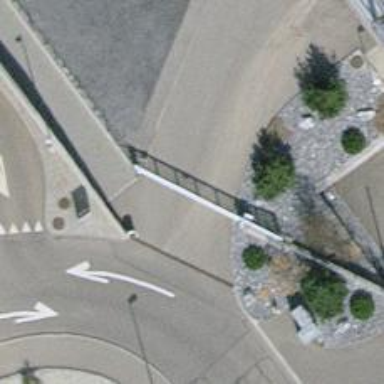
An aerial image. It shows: Gate.